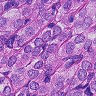
Metastatic tissue present: yes